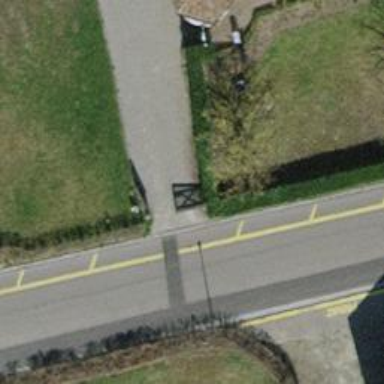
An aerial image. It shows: Gate.